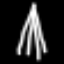
Label: The Eiffel Tower